Question: This .xml file and vqmod created my new custom post field in the products post type of my openchart.
'''
<modification>
<id>Custom Field - unit_price</id>
<version>1</version>
<vqmver>1.0.8</vqmver>
<author>Jonathan de Jong - tigerton.se</author>
<file name="admin/language/english/catalog/product.php">
<operation>
<search position="after"><![CDATA[
$_['entry_model'] = 'Model:';
]]></search>
<add><![CDATA[
$_['entry_unit_price'] = 'unit_price:';
]]></add>
</operation>
</file>
<file name="admin/model/catalog/product.php">
<operation>
<search position="replace"><![CDATA[
$this->db->query("INSERT INTO " . DB_PREFIX . "product SET model = '" . $this->db->escape($data['model']) . "', sku = '" . $this->db->escape($data['sku']) . "', upc = '" . $this->db->escape($data['upc']) . "', location = '" . $this->db->escape($data['location']) . "', quantity = '" . (int)$data['quantity'] . "', minimum = '" . (int)$data['minimum'] . "', subtract = '" . (int)$data['subtract'] . "', stock_status_id = '" . (int)$data['stock_status_id'] . "', date_available = '" . $this->db->escape($data['date_available']) . "', manufacturer_id = '" . (int)$data['manufacturer_id'] . "', shipping = '" . (int)$data['shipping'] . "', price = '" . (float)$data['price'] . "', points = '" . (int)$data['points'] . "', weight = '" . (float)$data['weight'] . "', weight_class_id = '" . (int)$data['weight_class_id'] . "', length = '" . (float)$data['length'] . "', width = '" . (float)$data['width'] . "', height = '" . (float)$data['height'] . "', length_class_id = '" . (int)$data['length_class_id'] . "', status = '" . (int)$data['status'] . "', tax_class_id = '" . $this->db->escape($data['tax_class_id']) . "', sort_order = '" . (int)$data['sort_order'] . "', date_added = NOW()");
]]></search>
<add><![CDATA[
$this->db->query("INSERT INTO " . DB_PREFIX . "product SET model = '" . $this->db->escape($data['model']) . "', sku = '" . $this->db->escape($data['sku']) . "', upc = '" . $this->db->escape($data['upc']) . "', location = '" . $this->db->escape($data['location']) . "', quantity = '" . (int)$data['quantity'] . "', minimum = '" . (int)$data['minimum'] . "', subtract = '" . (int)$data['subtract'] . "', stock_status_id = '" . (int)$data['stock_status_id'] . "', date_available = '" . $this->db->escape($data['date_available']) . "', manufacturer_id = '" . (int)$data['manufacturer_id'] . "', shipping = '" . (int)$data['shipping'] . "', price = '" . (float)$data['price'] . "', points = '" . (int)$data['points'] . "', weight = '" . (float)$data['weight'] . "', weight_class_id = '" . (int)$data['weight_class_id'] . "', length = '" . (float)$data['length'] . "', width = '" . (float)$data['width'] . "', height = '" . (float)$data['height'] . "', length_class_id = '" . (int)$data['length_class_id'] . "', unit_price = '" . $this->db->escape($data['unit_price']) . "', status = '" . (int)$data['status'] . "', tax_class_id = '" . $this->db->escape($data['tax_class_id']) . "', sort_order = '" . (int)$data['sort_order'] . "', date_added = NOW()");
]]></add>
</operation>
<operation>
<search position="replace"><![CDATA[
$this->db->query("UPDATE " . DB_PREFIX . "product SET model = '" . $this->db->escape($data['model']) . "', sku = '" . $this->db->escape($data['sku']) . "', upc = '" . $this->db->escape($data['upc']) . "', location = '" . $this->db->escape($data['location']) . "', quantity = '" . (int)$data['quantity'] . "', minimum = '" . (int)$data['minimum'] . "', subtract = '" . (int)$data['subtract'] . "', stock_status_id = '" . (int)$data['stock_status_id'] . "', date_available = '" . $this->db->escape($data['date_available']) . "', manufacturer_id = '" . (int)$data['manufacturer_id'] . "', shipping = '" . (int)$data['shipping'] . "', price = '" . (float)$data['price'] . "', points = '" . (int)$data['points'] . "', weight = '" . (float)$data['weight'] . "', weight_class_id = '" . (int)$data['weight_class_id'] . "', length = '" . (float)$data['length'] . "', width = '" . (float)$data['width'] . "', height = '" . (float)$data['height'] . "', length_class_id = '" . (int)$data['length_class_id'] . "', status = '" . (int)$data['status'] . "', tax_class_id = '" . $this->db->escape($data['tax_class_id']) . "', sort_order = '" . (int)$data['sort_order'] . "', date_modified = NOW() WHERE product_id = '" . (int)$product_id . "'");
]]></search>
<add><![CDATA[
$this->db->query("UPDATE " . DB_PREFIX . "product SET model = '" . $this->db->escape($data['model']) . "', sku = '" . $this->db->escape($data['sku']) . "', upc = '" . $this->db->escape($data['upc']) . "', location = '" . $this->db->escape($data['location']) . "', quantity = '" . (int)$data['quantity'] . "', minimum = '" . (int)$data['minimum'] . "', subtract = '" . (int)$data['subtract'] . "', stock_status_id = '" . (int)$data['stock_status_id'] . "', date_available = '" . $this->db->escape($data['date_available']) . "', manufacturer_id = '" . (int)$data['manufacturer_id'] . "', shipping = '" . (int)$data['shipping'] . "', price = '" . (float)$data['price'] . "', points = '" . (int)$data['points'] . "', weight = '" . (float)$data['weight'] . "', weight_class_id = '" . (int)$data['weight_class_id'] . "', length = '" . (float)$data['length'] . "', width = '" . (float)$data['width'] . "', height = '" . (float)$data['height'] . "', length_class_id = '" . (int)$data['length_class_id'] . "', unit_price = '" . $this->db->escape($data['unit_price']) . "', status = '" . (int)$data['status'] . "', tax_class_id = '" . $this->db->escape($data['tax_class_id']) . "', sort_order = '" . (int)$data['sort_order'] . "', date_modified = NOW() WHERE product_id = '" . (int)$product_id . "'");
]]></add>
</operation>
</file>
<file name="admin/controller/catalog/product.php">
<operation>
<search position="after"><![CDATA[
$this->data['entry_model'] = $this->language->get('entry_model');
]]></search>
<add><![CDATA[
$this->data['entry_unit_price'] = $this->language->get('entry_unit_price');
]]></add>
</operation>
<operation>
<search position="before"><![CDATA[
if (isset($this->request->post['sku'])) {
]]></search>
<add><![CDATA[
if (isset($this->request->post['unit_price'])) {
$this->data['unit_price'] = $this->request->post['unit_price'];
} elseif (!empty($product_info)) {
$this->data['unit_price'] = $product_info['unit_price'];
} else {
$this->data['unit_price'] = '';
}
]]></add>
</operation>
</file>
<file name="admin/view/template/catalog/product_form.tpl">
<operation>
<search position="after" offset="10"><![CDATA[
<td><?php echo $entry_weight_class; ?></td>
]]></search>
<add><![CDATA[
<tr>
<td><?php echo $entry_unit_price; ?></td>
<td><input type="text" name="unit_price" value="<?php echo $unit_price; ?>" /></td>
</td>
</tr>
]]></add>
</operation>
</file>
<file name="catalog/controller/product/product.php">
<operation error="skip">
<search position="after"><![CDATA[
$this->data['text_model'] = $this->language->get('text_model');
]]></search>
<add><![CDATA[
$this->data['text_unit_price'] = $this->language->get('text_unit_price');
]]></add>
</operation>
</file>
<file name="catalog/language/english/product/product.php">
<operation error="skip">
<search position="after"><![CDATA[
$_['tab_related'] = 'Related Products';
]]></search>
<add><![CDATA[
$_['text_unit_price'] = 'unit_price:';
]]></add>
</operation>
</file>
<file name="catalog/language/english/product/product.php">
<operation error="skip">
<search position="after"><![CDATA[
$_['tab_related'] = 'Relaterade produkter';
]]></search>
<add><![CDATA[
$_['text_unit_price'] = 'unit_price:';
]]></add>
</operation>
</file>
<file name="catalog/controller/product/product.php">
<operation error="skip">
<search position="after"><![CDATA[
$this->data['manufacturer'] = $product_info['manufacturer'];
]]></search>
<add><![CDATA[
$this->data['unit_price'] = $product_info['unit_price'];
]]></add>
</operation>
</file>
</modification>
'''
which works great!
the thing is that it's one of the last ones now

Is there a way I can make it the next field to 'price' field?
if so, how?
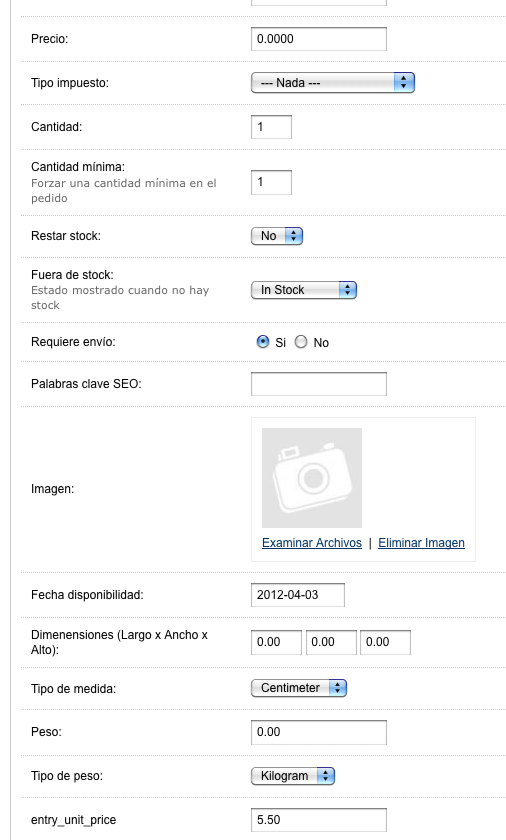
Answer: Within this section:
'''
<file name="admin/view/template/catalog/product_form.tpl">
<operation>
<search position="after" offset="10"><![CDATA[
<td><?php echo $entry_weight_class; ?></td>
]]></search>
<add><![CDATA[
<tr>
<td><?php echo $entry_unit_price; ?></td>
<td><input type="text" name="unit_price" value="<?php echo $unit_price; ?>" /></td>
</td> <!-- <- ALSO REMOVE THAT LINE FROM YOUR XML FILE... -->
</tr>
]]></add>
</operation>
</file>
'''
change the '<search>' part to:
'''
<search position="after" offset="3"><![CDATA[<td><?php echo $entry_price; ?></td>]]></search>
'''
Play with the offset - it means how many lines after the one that is found the 'add' part will be added. I guess it should be 3, but maybe You would have to adjust it a little (maybe only to 2).